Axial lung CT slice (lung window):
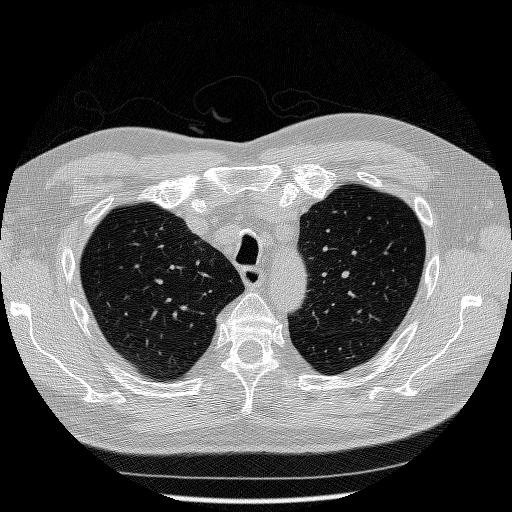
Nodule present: no